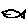
Label: fish